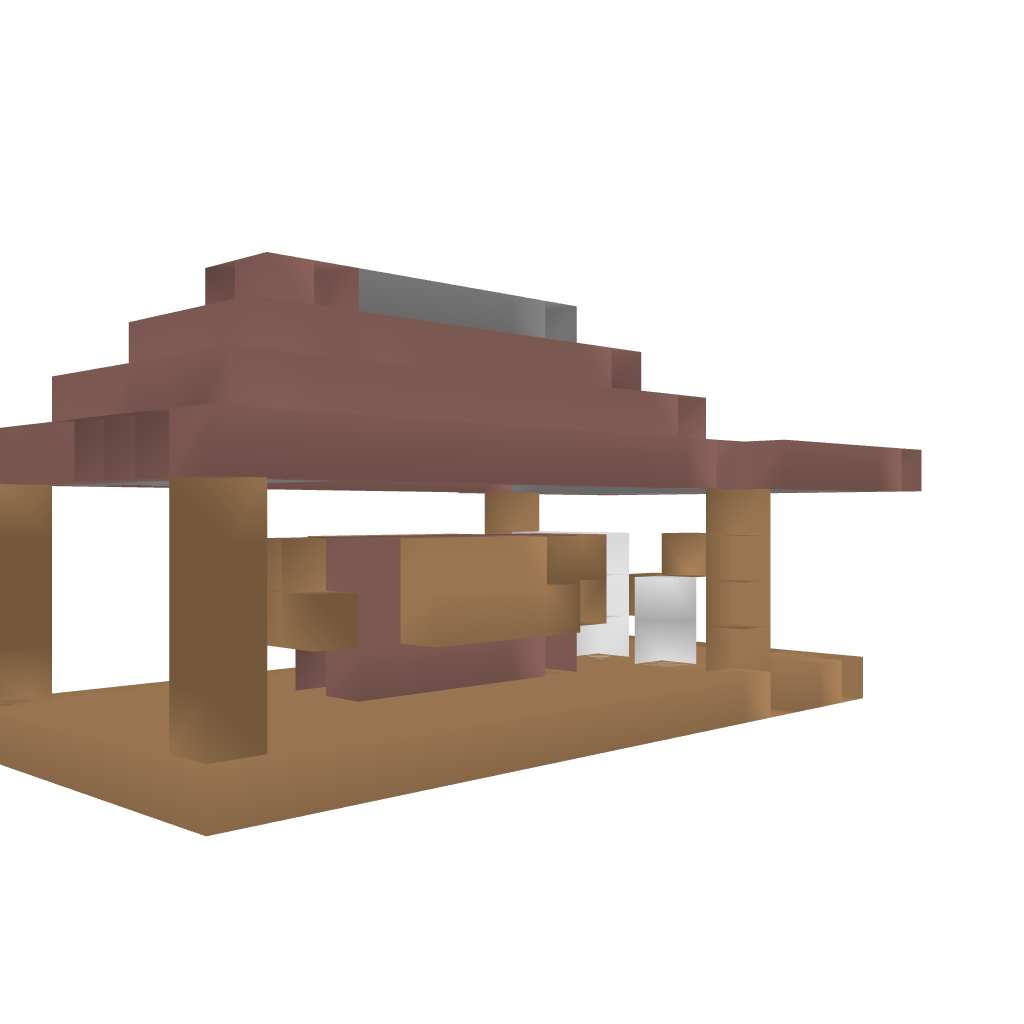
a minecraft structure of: Small Shop with Redstone Lighting good quality